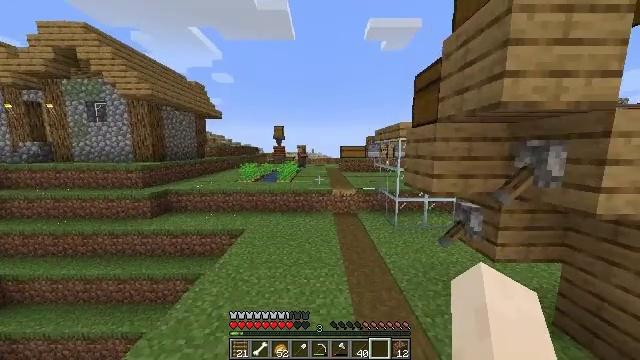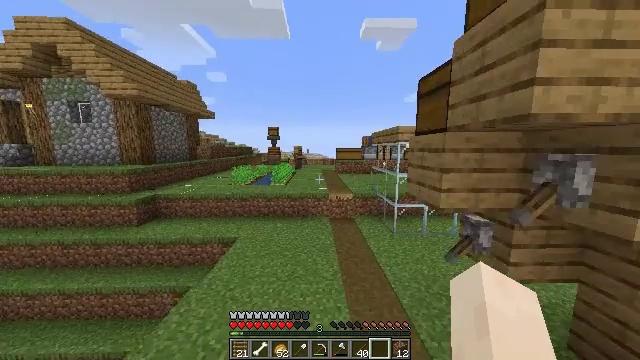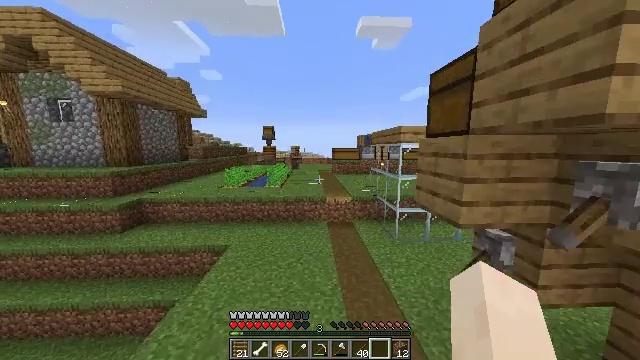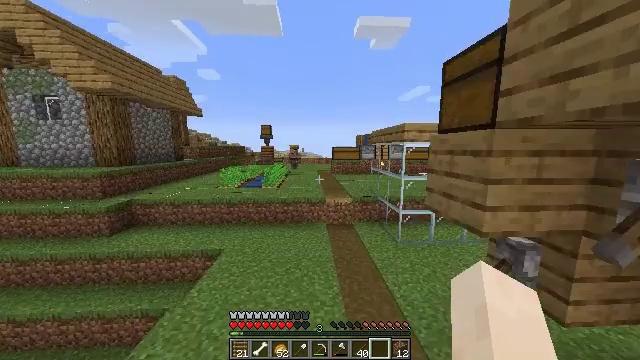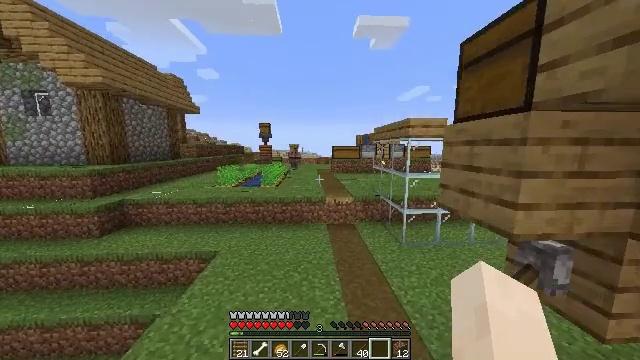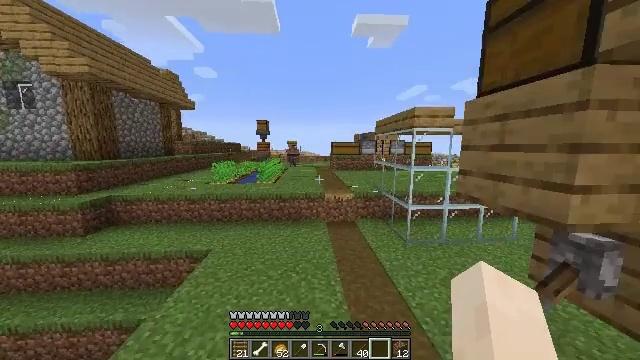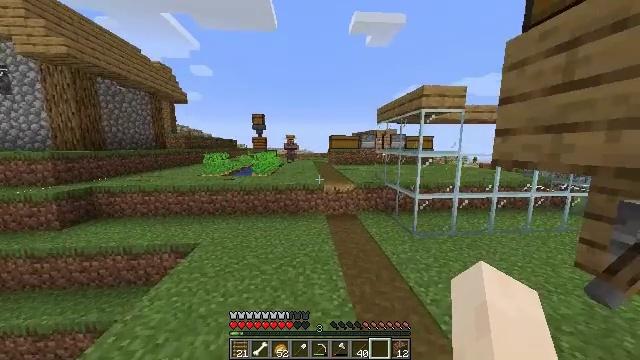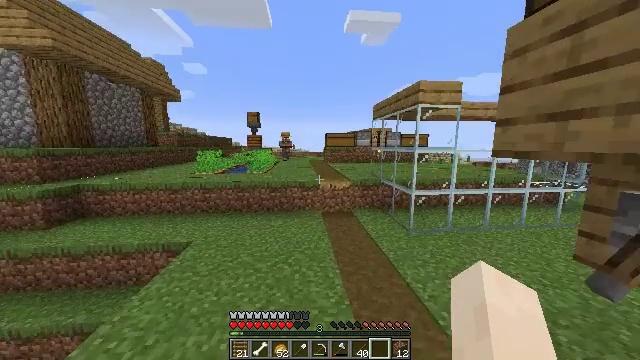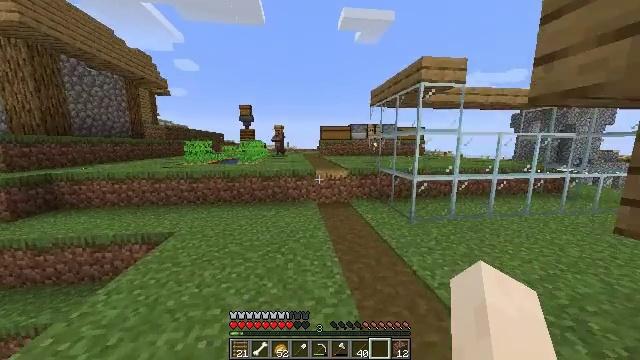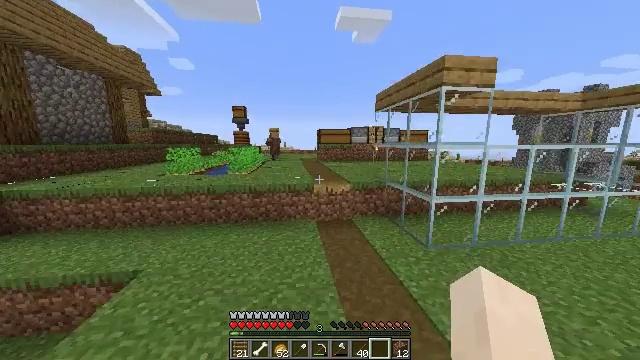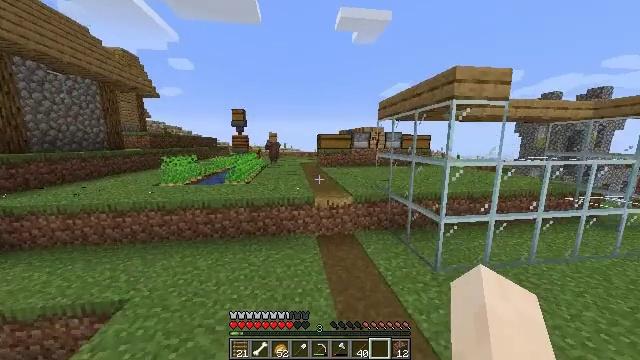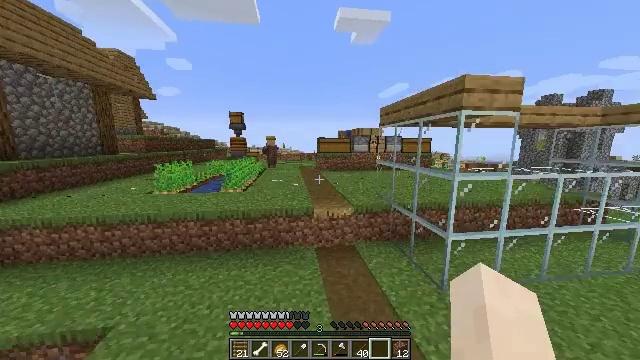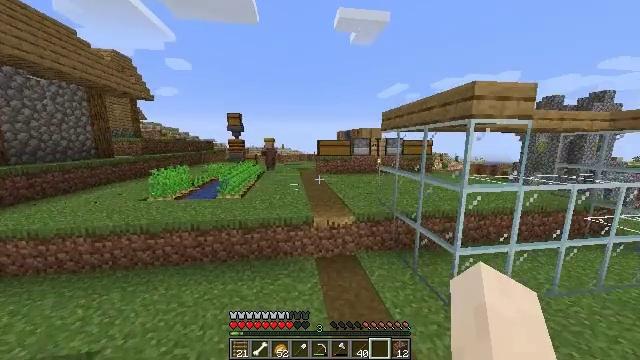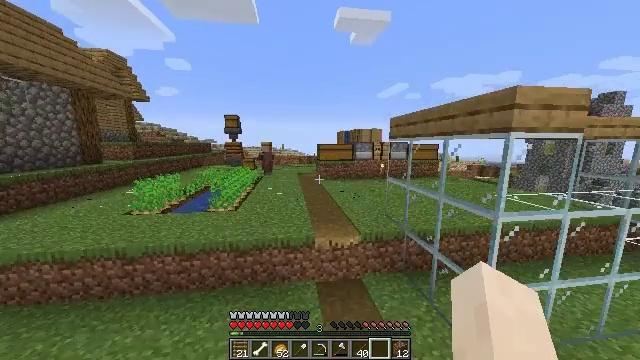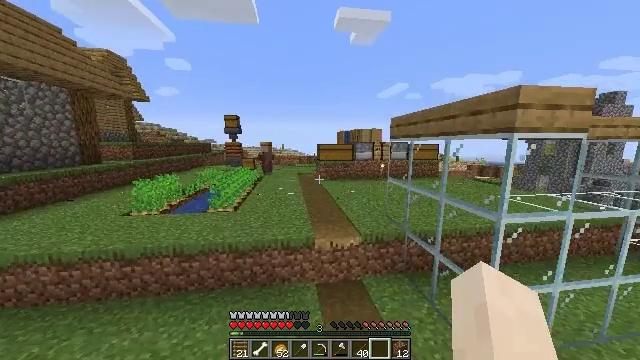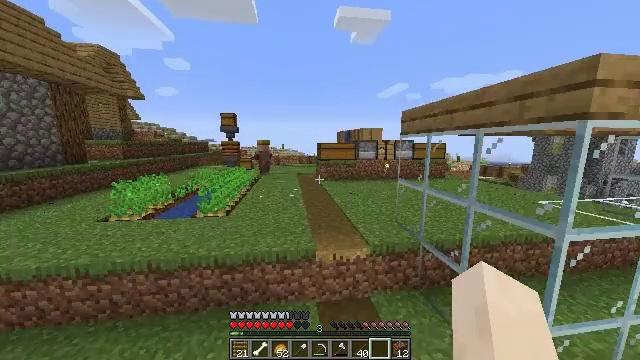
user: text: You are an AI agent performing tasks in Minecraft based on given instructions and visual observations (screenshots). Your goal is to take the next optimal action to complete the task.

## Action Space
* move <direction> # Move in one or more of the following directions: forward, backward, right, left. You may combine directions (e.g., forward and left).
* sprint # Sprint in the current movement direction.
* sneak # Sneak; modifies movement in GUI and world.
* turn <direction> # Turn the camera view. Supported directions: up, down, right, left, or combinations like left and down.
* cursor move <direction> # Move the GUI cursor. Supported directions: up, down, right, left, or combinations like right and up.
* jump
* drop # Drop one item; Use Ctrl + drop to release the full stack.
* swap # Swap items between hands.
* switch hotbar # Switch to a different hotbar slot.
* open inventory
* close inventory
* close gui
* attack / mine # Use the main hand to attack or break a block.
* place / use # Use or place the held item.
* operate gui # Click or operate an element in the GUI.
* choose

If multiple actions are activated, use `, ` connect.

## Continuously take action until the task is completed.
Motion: motion action
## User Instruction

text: Open the crafting table and craft polished andesite.
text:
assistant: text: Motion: move forward, turn right, jump
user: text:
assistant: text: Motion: move forward, turn right, jump
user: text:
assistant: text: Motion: move forward, jump
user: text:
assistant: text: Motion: move forward, sprint, jump
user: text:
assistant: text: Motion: move forward, sprint, jump
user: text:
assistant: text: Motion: move forward, sprint, jump
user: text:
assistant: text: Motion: move forward, turn right, jump
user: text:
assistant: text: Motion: move forward, turn right, jump
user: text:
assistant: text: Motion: move forward, jump
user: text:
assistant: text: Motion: move forward, jump
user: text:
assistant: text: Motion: move forward, jump
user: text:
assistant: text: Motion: move forward, sprint, jump
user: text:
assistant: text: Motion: move forward, sprint, jump
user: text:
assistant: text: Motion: move forward, sprint, jump
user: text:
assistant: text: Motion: move forward, jump
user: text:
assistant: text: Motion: move forward, jump
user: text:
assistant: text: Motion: move forward, jump
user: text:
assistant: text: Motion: move forward, jump
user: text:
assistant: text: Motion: move forward, jump
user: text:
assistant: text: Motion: move forward, sprint, jump
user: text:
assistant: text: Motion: move forward, sprint, jump
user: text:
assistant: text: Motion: move forward, sprint, jump
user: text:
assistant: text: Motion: move forward, sprint, jump
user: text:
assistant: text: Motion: move forward, jump
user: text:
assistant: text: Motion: move forward, jump
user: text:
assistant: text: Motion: move forward, turn left and down, jump
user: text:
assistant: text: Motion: move forward, turn left and down, jump
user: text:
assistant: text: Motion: move forward, turn left and down, jump
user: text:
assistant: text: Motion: move forward, sprint, jump
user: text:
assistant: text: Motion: move forward, sprint, jump